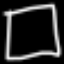
Label: square